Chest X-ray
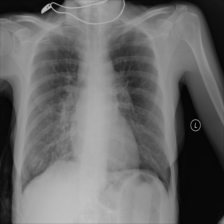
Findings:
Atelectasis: negative
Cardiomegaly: negative
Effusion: negative
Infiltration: negative
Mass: negative
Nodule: negative
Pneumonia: negative
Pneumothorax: negative
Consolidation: negative
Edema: negative
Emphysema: negative
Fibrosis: negative
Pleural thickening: negative
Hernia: negative